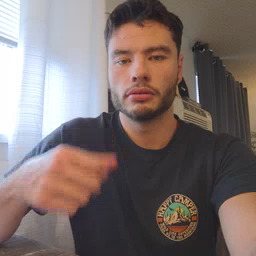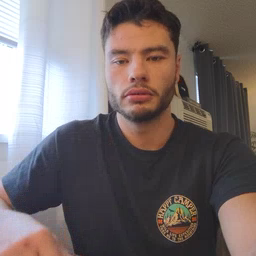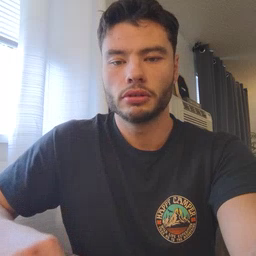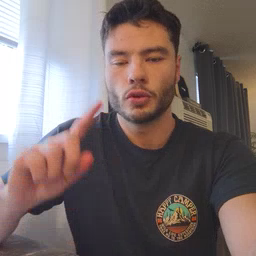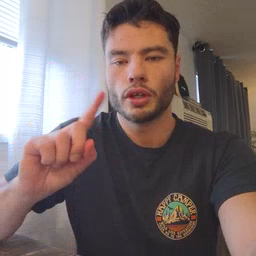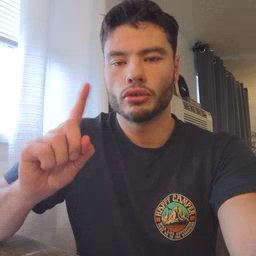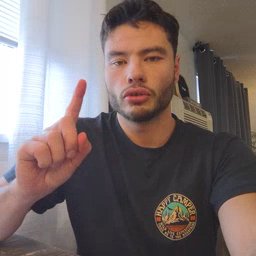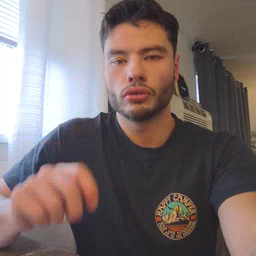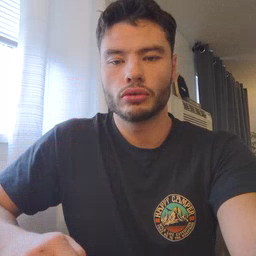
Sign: where